Question: So I'm doing the Ray Wenderlich tutorials on iOS, and I'm doing the button tutorial. When I run the app, I get something that looks like this:

I have two questions:
1. I often see simulators show up in the form of an actual iPhone and was wondering if that was possible, or if that rectangle is the only way to view it?
2. The reason I'm asking is when I connected the button to an action (It says 'Pressed!'). So, is it supposed to show up in the box (bottom right) only, or should it should up on the simulator itself- mimicking what the user would see on-screen?
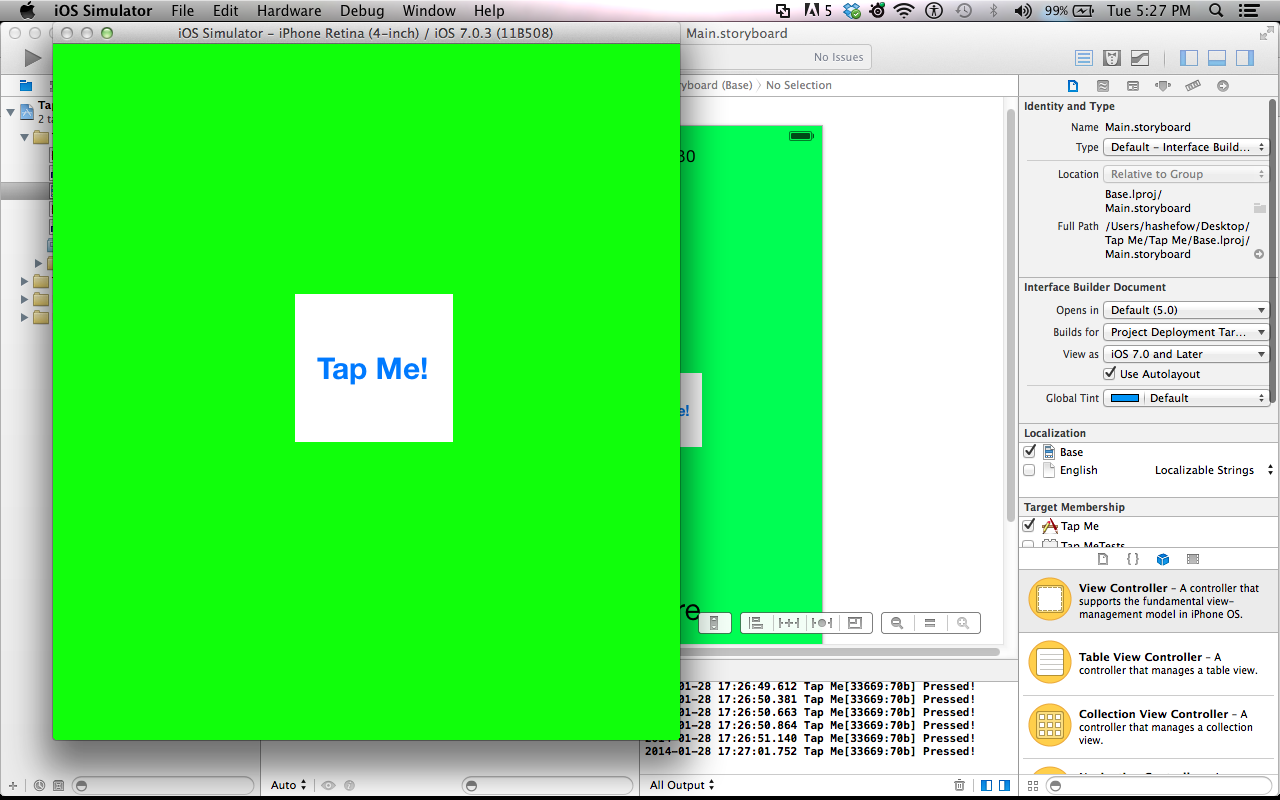
Answer: Regarding your first question: Probably a problem with screen size. See also here <URL>
The output seen in the screenshot is produced with NSLog and won't be seen on the device. You need to add an UILabel or such and set its text.